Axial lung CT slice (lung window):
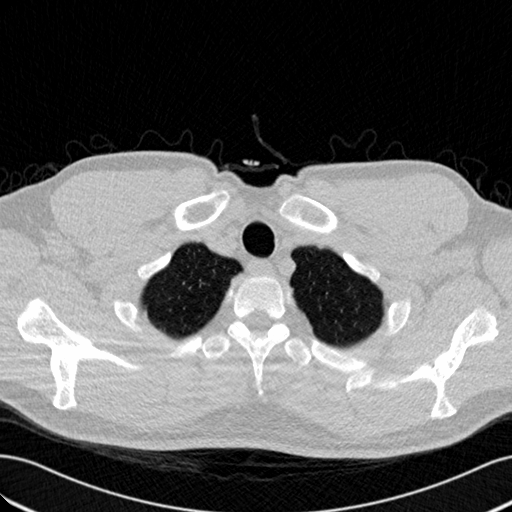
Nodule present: no